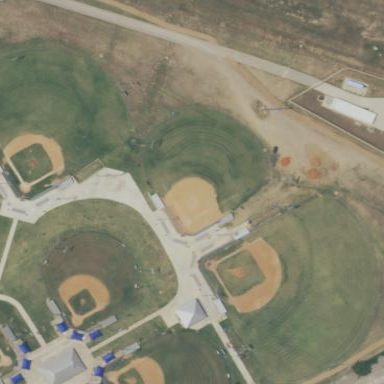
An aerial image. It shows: Grassy pitch used for baseball or softball.